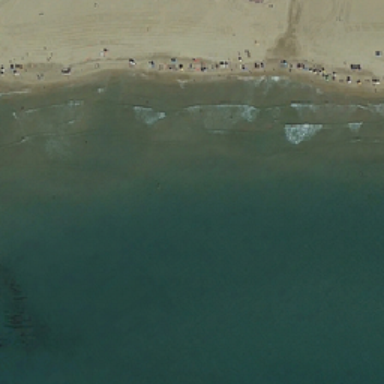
There are many people playing on the beach .